Field crop: tomato
Growth stage: 1
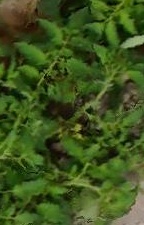
Species: tomato